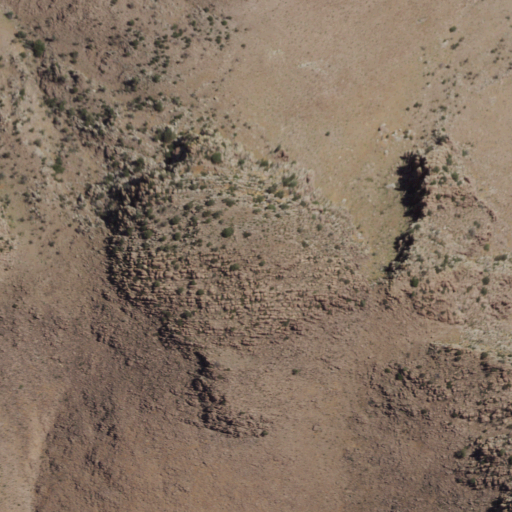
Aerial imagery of mountain in New Mexico named Hilo Peak containing grassland and shrub